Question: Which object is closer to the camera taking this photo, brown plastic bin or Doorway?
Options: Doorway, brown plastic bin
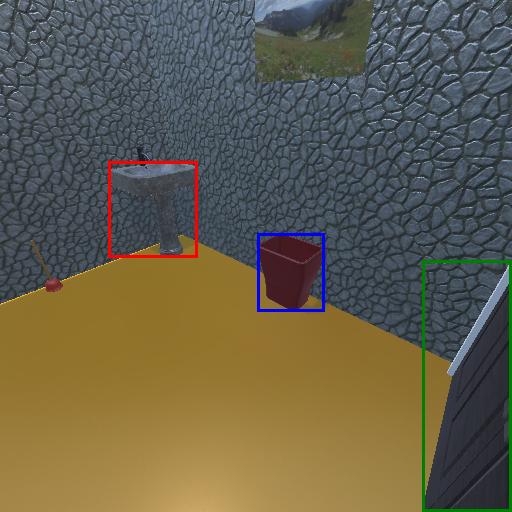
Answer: Doorway